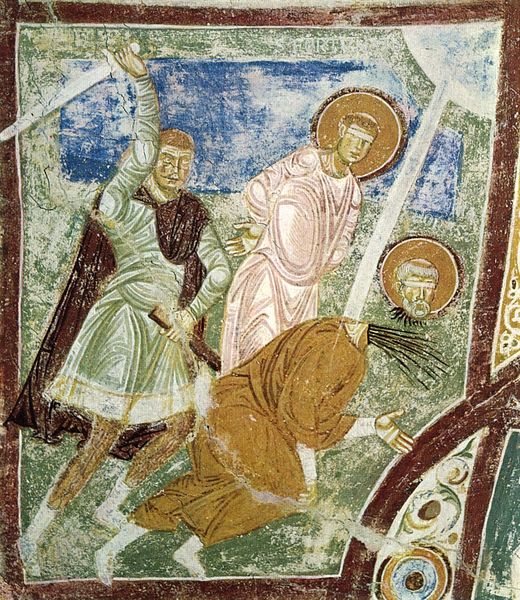
Titel: Dom von Aquileia
Standort: Aquileia (EU - I)
Schlagwörter: blau, gott, himmel, kopf, mann, umhang, grün, männer, alt, enthauptung, geköpft, henker, hinrichtung, köpfen, mord, tod, gold, mantel, rosa, gewalt, wandteppich, scheide, striche, blut, religion, strahlen, gefangen, schwert, ritter, römer, heiligenschein, nimbus, toga, mittelalter, fall, sturz, binde, mönch, heiliger, heilige, fresko, erschlagen, fresco, augenbinde, martyrium, glorie, grausam, paulus, blraun